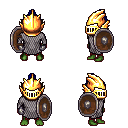
a pixel art fantasy rpg character, male body template, orc, green skin, chain mail, red pants, blue long topknot hairstyle, gold helm, metal gloves, shield, four views (front, back, left, right), 2x2 character sprite sheet, small pixel art, hard edges, no anti-aliasing